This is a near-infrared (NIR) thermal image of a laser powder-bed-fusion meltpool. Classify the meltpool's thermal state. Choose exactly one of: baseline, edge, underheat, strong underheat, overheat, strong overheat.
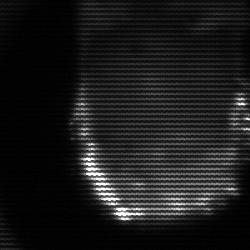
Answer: baseline